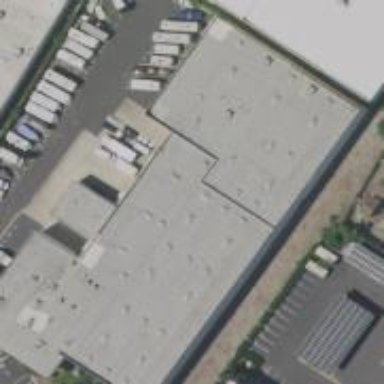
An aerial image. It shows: Commercial building.